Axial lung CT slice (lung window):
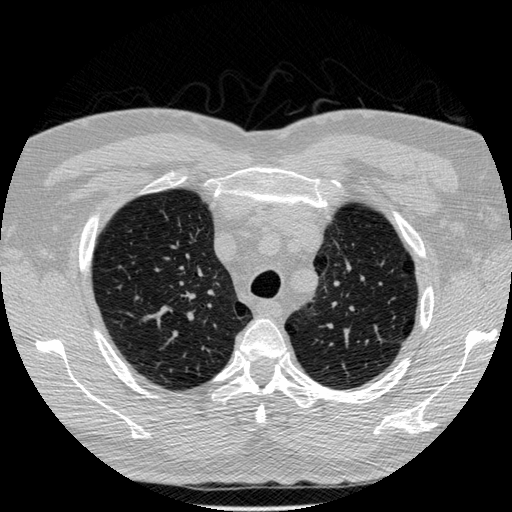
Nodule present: no